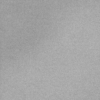
Label: dusty